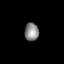
Tissue: lung
Cell type: Epithelial cells
Senescence score: 0.191
Nuclear area (px): 247
Mean DAPI intensity: 137.571